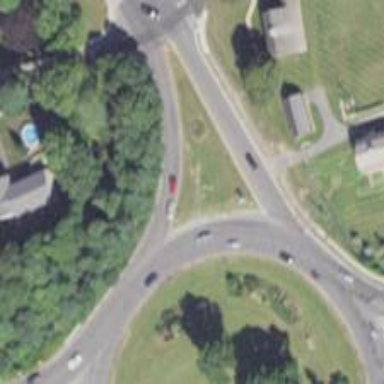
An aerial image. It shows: Roundabout on trunk highway.